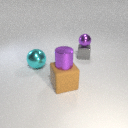
large brown rubber cube to the right of large cyan metal sphere